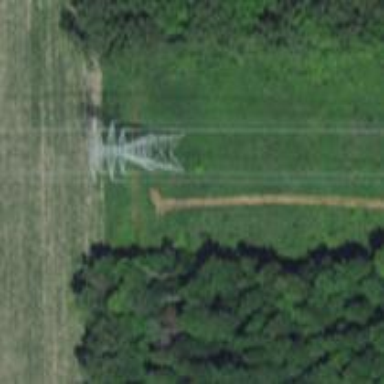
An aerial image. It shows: Towering power structure.